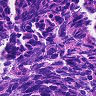
Metastatic tissue present: no